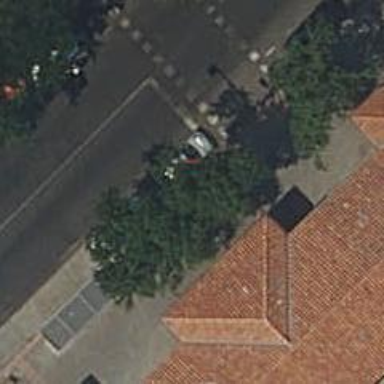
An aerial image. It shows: Bus stop with shelter. It is platform for public transport.